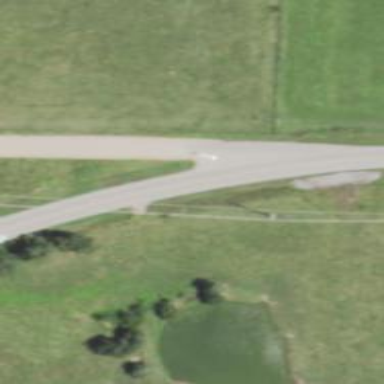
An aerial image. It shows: Unclassified road.